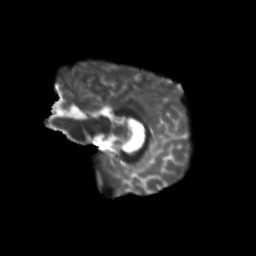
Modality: T2w
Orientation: sagittal
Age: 11
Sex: male
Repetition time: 9.512 s
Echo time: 0.089 s